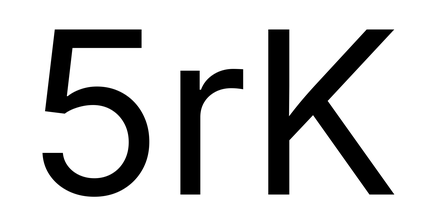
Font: Inter_Regular